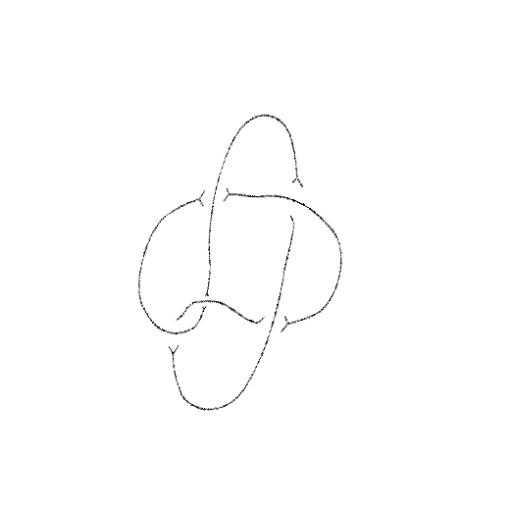
Crossing number: 5